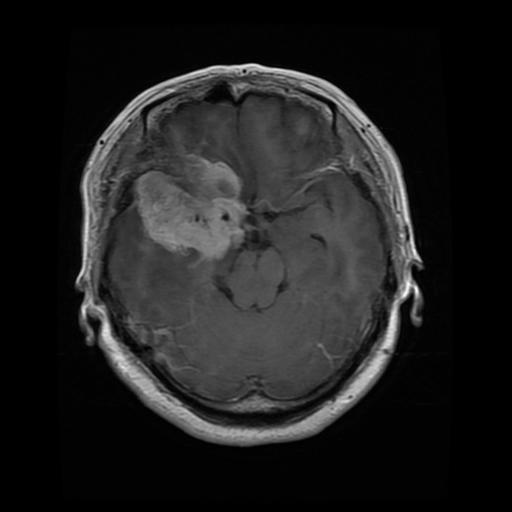
Label: meningioma